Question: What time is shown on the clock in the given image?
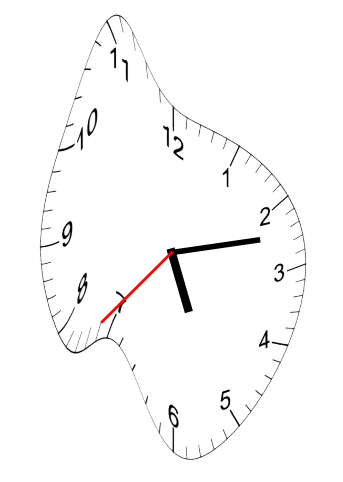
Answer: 05:12:37